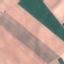
Land use / land cover class: AnnualCrop